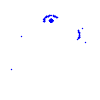
Particle: kaon